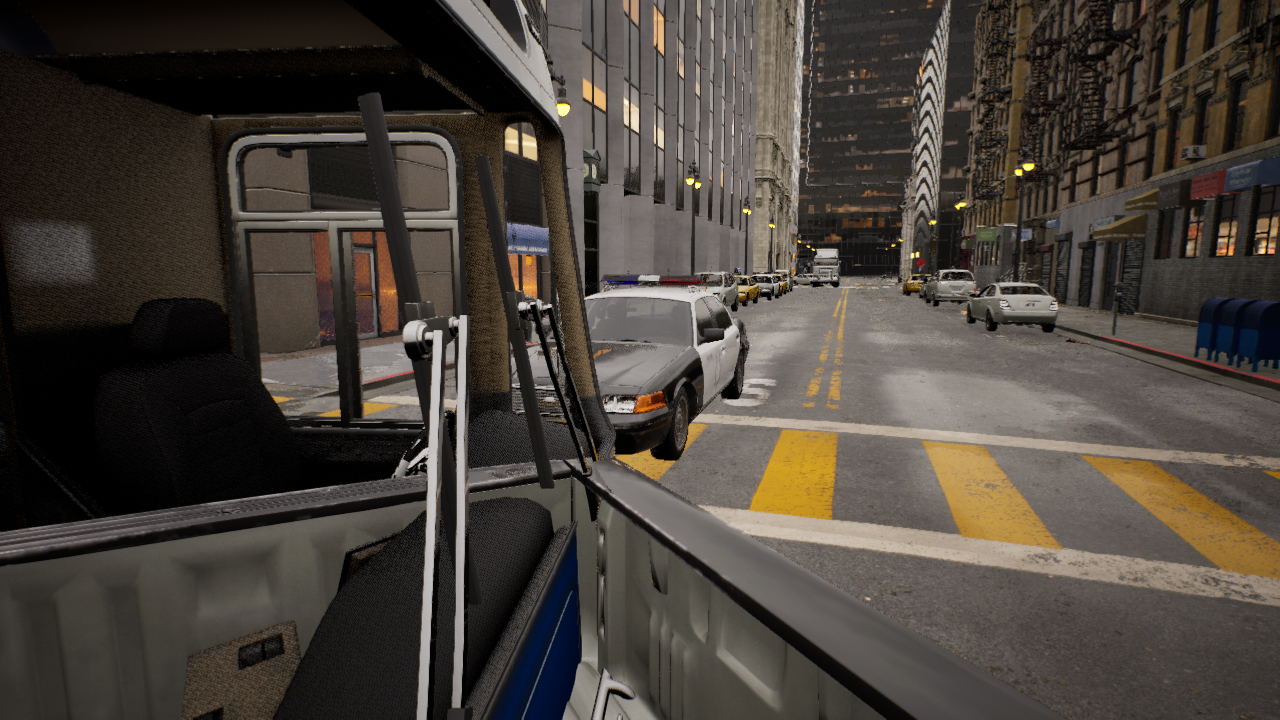
Venue: residential
Lighting: golden hour
Vehicle rig: sedan